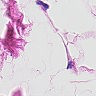
Metastatic tissue present: no